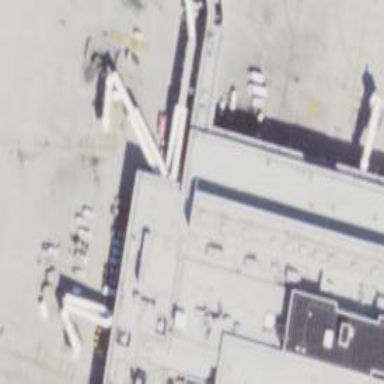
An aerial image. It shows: Airport gate.